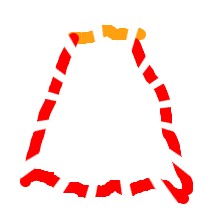
Shape: trapezoid